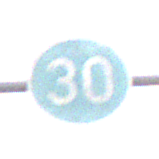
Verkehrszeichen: VorgeschriebeneMindestgeschwindigkeit
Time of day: SunriseSunset
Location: Outdoor (RoadRail)
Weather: PartlyCloudy
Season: NotSpecified
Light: Natural